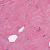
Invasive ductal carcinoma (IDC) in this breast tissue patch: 0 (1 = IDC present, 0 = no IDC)